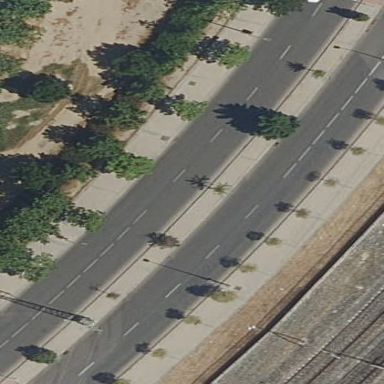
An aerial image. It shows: Kerb serving as barrier.